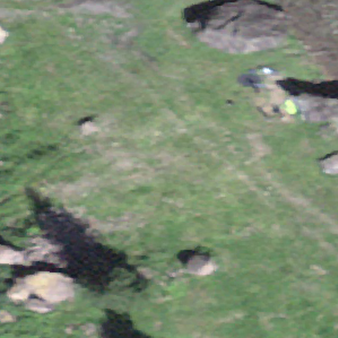
Label: bouldering_area